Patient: sex F, age 56
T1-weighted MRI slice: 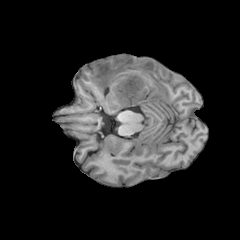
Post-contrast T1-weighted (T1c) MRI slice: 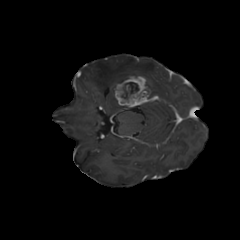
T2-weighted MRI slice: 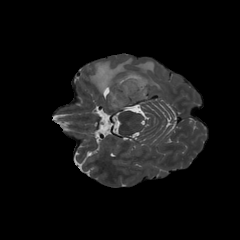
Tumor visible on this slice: yes
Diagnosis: Glioblastoma, IDH-wildtype
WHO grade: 4